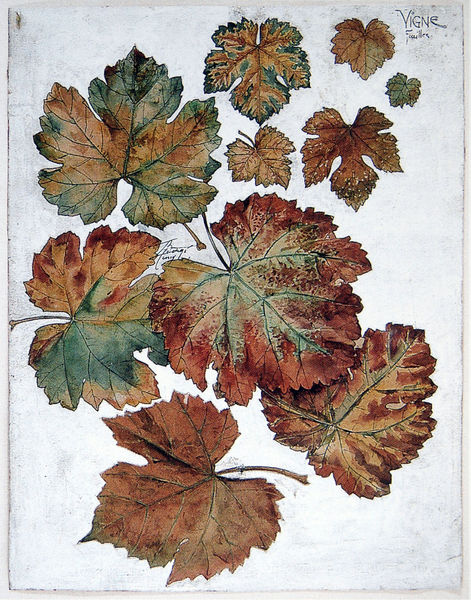
Titel: Studie von Weinblättern
Künstler: Henri Bergé
Institution: Institution unbekannt
Schlagwörter: baum, blätter, grün, braun, weiss, zeichnung, rot, rahmen, signatur, studie, herbst, stiel, rotbraun, adern, ahorn, weinblätter, botanik, naturstudie, herbstfärbung, kastanienblatt, vigne, äderung